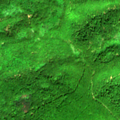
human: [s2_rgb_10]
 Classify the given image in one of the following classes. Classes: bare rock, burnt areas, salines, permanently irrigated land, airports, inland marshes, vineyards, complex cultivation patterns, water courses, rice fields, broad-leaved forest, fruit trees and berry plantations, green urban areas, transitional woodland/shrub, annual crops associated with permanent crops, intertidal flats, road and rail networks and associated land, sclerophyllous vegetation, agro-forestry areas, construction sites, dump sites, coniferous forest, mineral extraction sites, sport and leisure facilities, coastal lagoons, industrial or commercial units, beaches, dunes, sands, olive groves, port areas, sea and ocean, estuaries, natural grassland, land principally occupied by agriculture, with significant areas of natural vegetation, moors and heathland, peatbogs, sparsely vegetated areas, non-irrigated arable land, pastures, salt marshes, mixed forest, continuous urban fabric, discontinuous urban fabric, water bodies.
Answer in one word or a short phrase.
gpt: broad-leaved forest